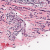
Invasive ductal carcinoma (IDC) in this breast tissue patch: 1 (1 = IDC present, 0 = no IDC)